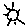
Label: sun